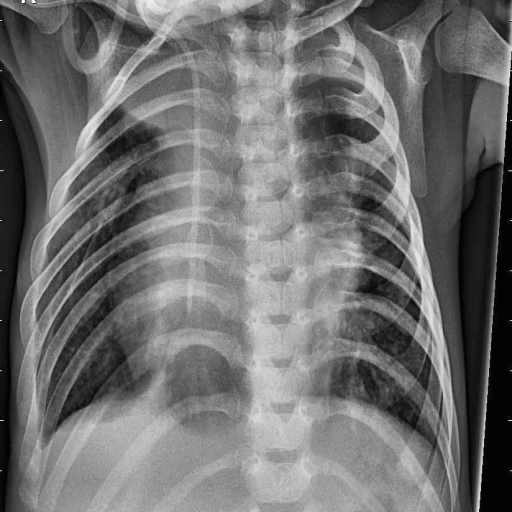
Finding: PNEUMONIA